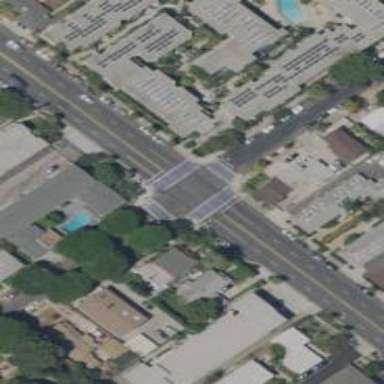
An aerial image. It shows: Footway crossing with line markings.